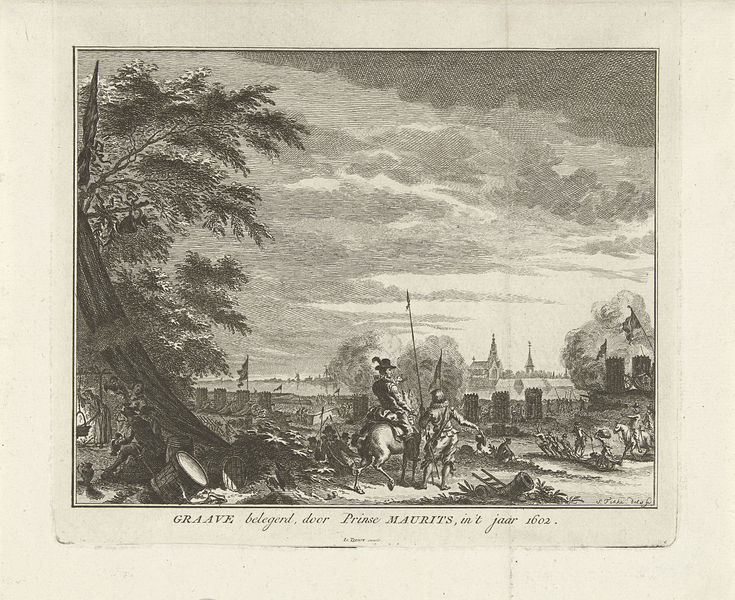
Titel: Beleg van Grave door Maurits
Künstler: Simon Fokke
Standort: Amsterdam
Institution: Rijksmuseum
Schlagwörter: baum, himmel, kampf, mann, wolken, landschaft, stadt, äste, frankreich, männer, barock, niederlande, natur, kirche, qualm, pferd, pferde, reiter, schrift, fahnen, fahne, mauer, grafik, krieg, leiter, schlacht, church, lanze, men, people, soldier, white, black, old, stadtansicht, vanitas, kanone, festung, druck, stich, waffen, soldat, trommel, rüstung, wimpel, sicht, clouds, horses, man, sky, tree, village, stadtmauer, feldherr, knight, kanonen, kupferstich, army, battle, schlachtfeld, flag, town, standarte, wolkenhimmel, city, flags, trunk, walls, kuperstich, war, horse, cityscape, belagerung, grave, pole, weapon, spear, pike, rider, fortifications, citiy, townscape, 1602, kamüf, churck, graave, maurits, genera, mauruts, 1662, rinding